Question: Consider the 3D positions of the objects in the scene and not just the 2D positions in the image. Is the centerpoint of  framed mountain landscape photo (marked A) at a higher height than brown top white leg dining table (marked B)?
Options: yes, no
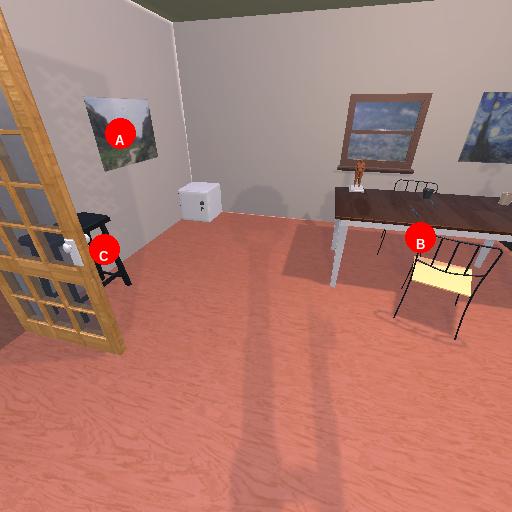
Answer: yes